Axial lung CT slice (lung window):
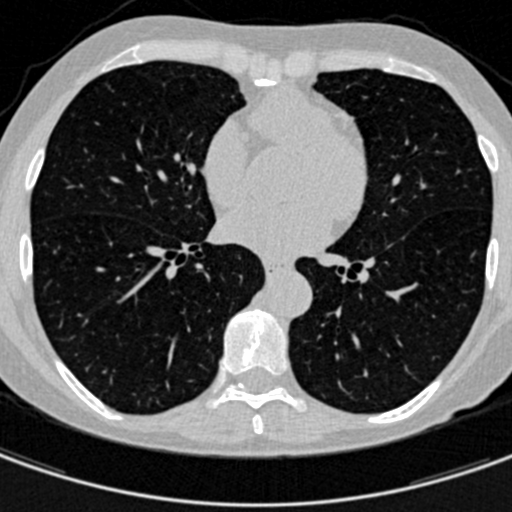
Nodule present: no